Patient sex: M
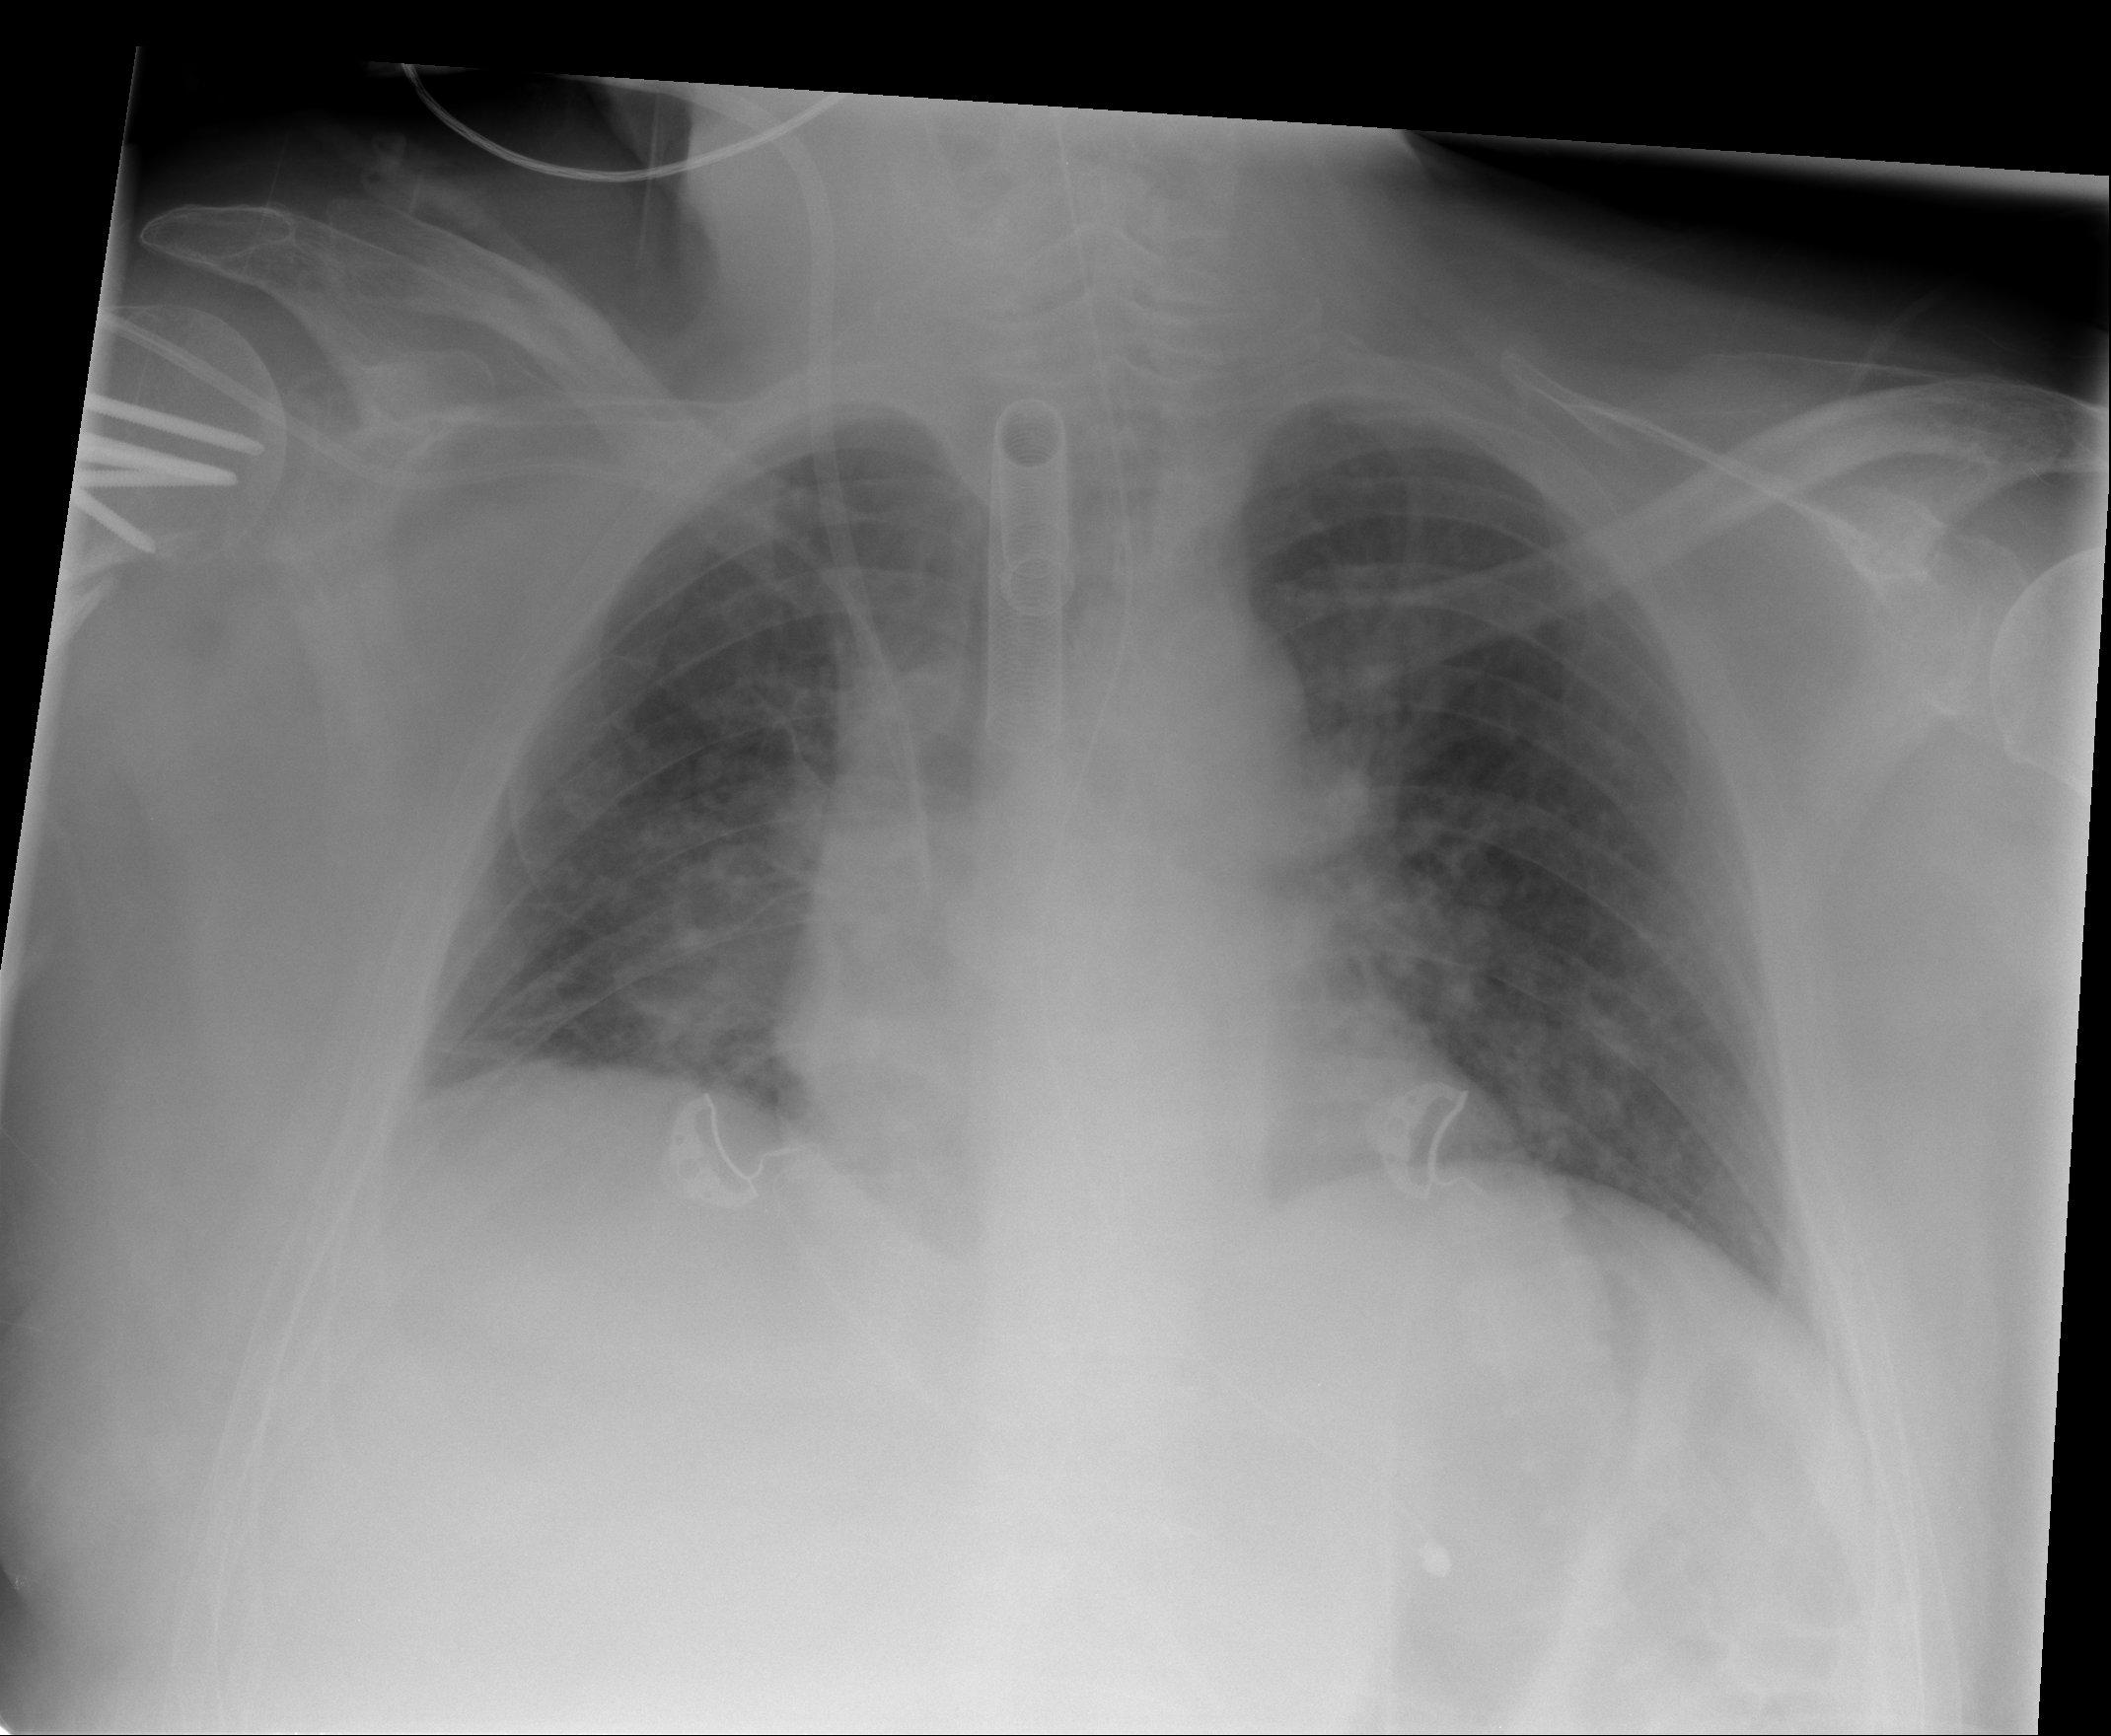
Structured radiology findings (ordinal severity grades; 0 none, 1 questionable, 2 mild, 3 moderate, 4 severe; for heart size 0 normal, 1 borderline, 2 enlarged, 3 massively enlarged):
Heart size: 2
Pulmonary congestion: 2
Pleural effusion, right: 2
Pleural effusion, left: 0
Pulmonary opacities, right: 2
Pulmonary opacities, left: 2
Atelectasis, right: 2
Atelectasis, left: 0